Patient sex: M
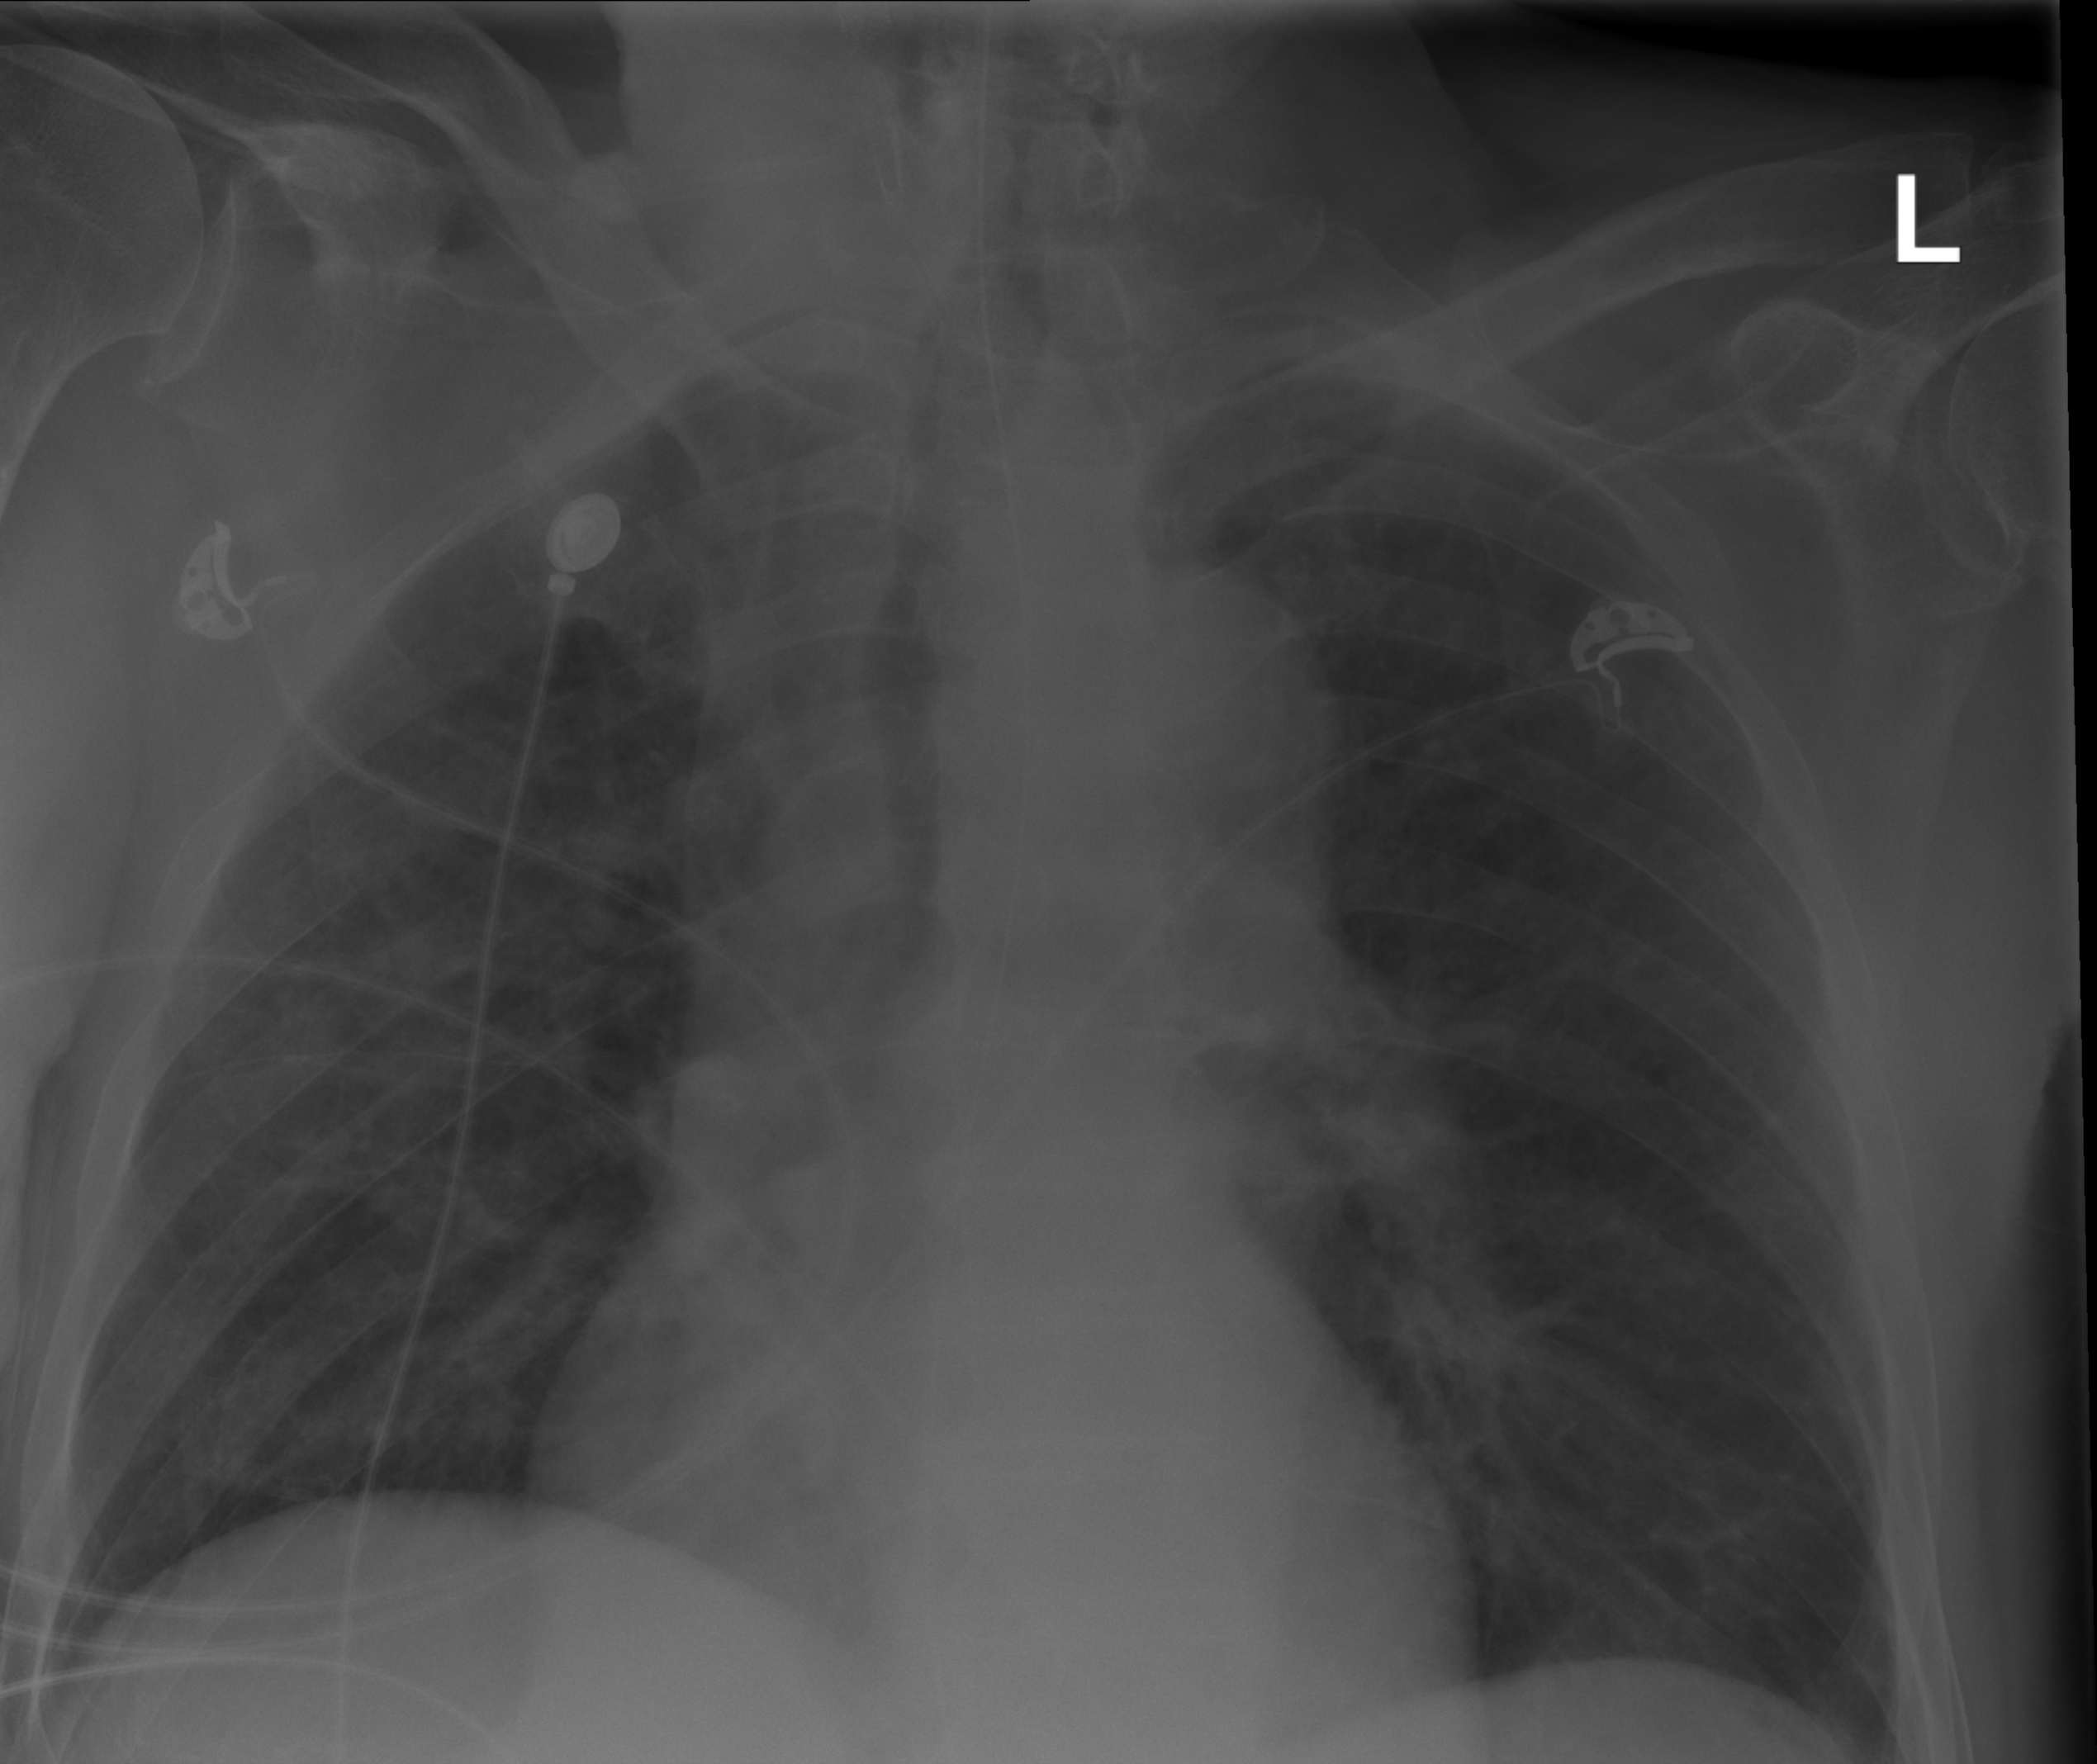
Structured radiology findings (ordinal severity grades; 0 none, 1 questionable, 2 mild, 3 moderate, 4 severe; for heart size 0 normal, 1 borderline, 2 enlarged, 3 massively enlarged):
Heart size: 0
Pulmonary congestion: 2
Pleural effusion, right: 0
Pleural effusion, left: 0
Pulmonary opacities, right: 0
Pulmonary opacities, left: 0
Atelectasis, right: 2
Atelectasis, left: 2